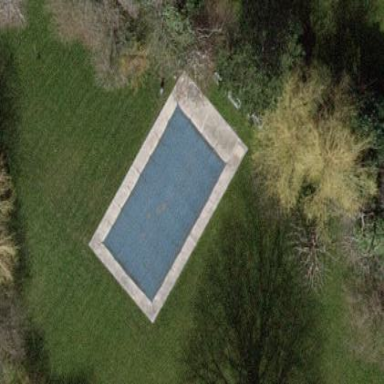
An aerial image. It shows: Swimming pool located in leisure land.